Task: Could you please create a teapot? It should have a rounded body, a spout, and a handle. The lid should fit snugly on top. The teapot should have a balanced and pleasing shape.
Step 0:
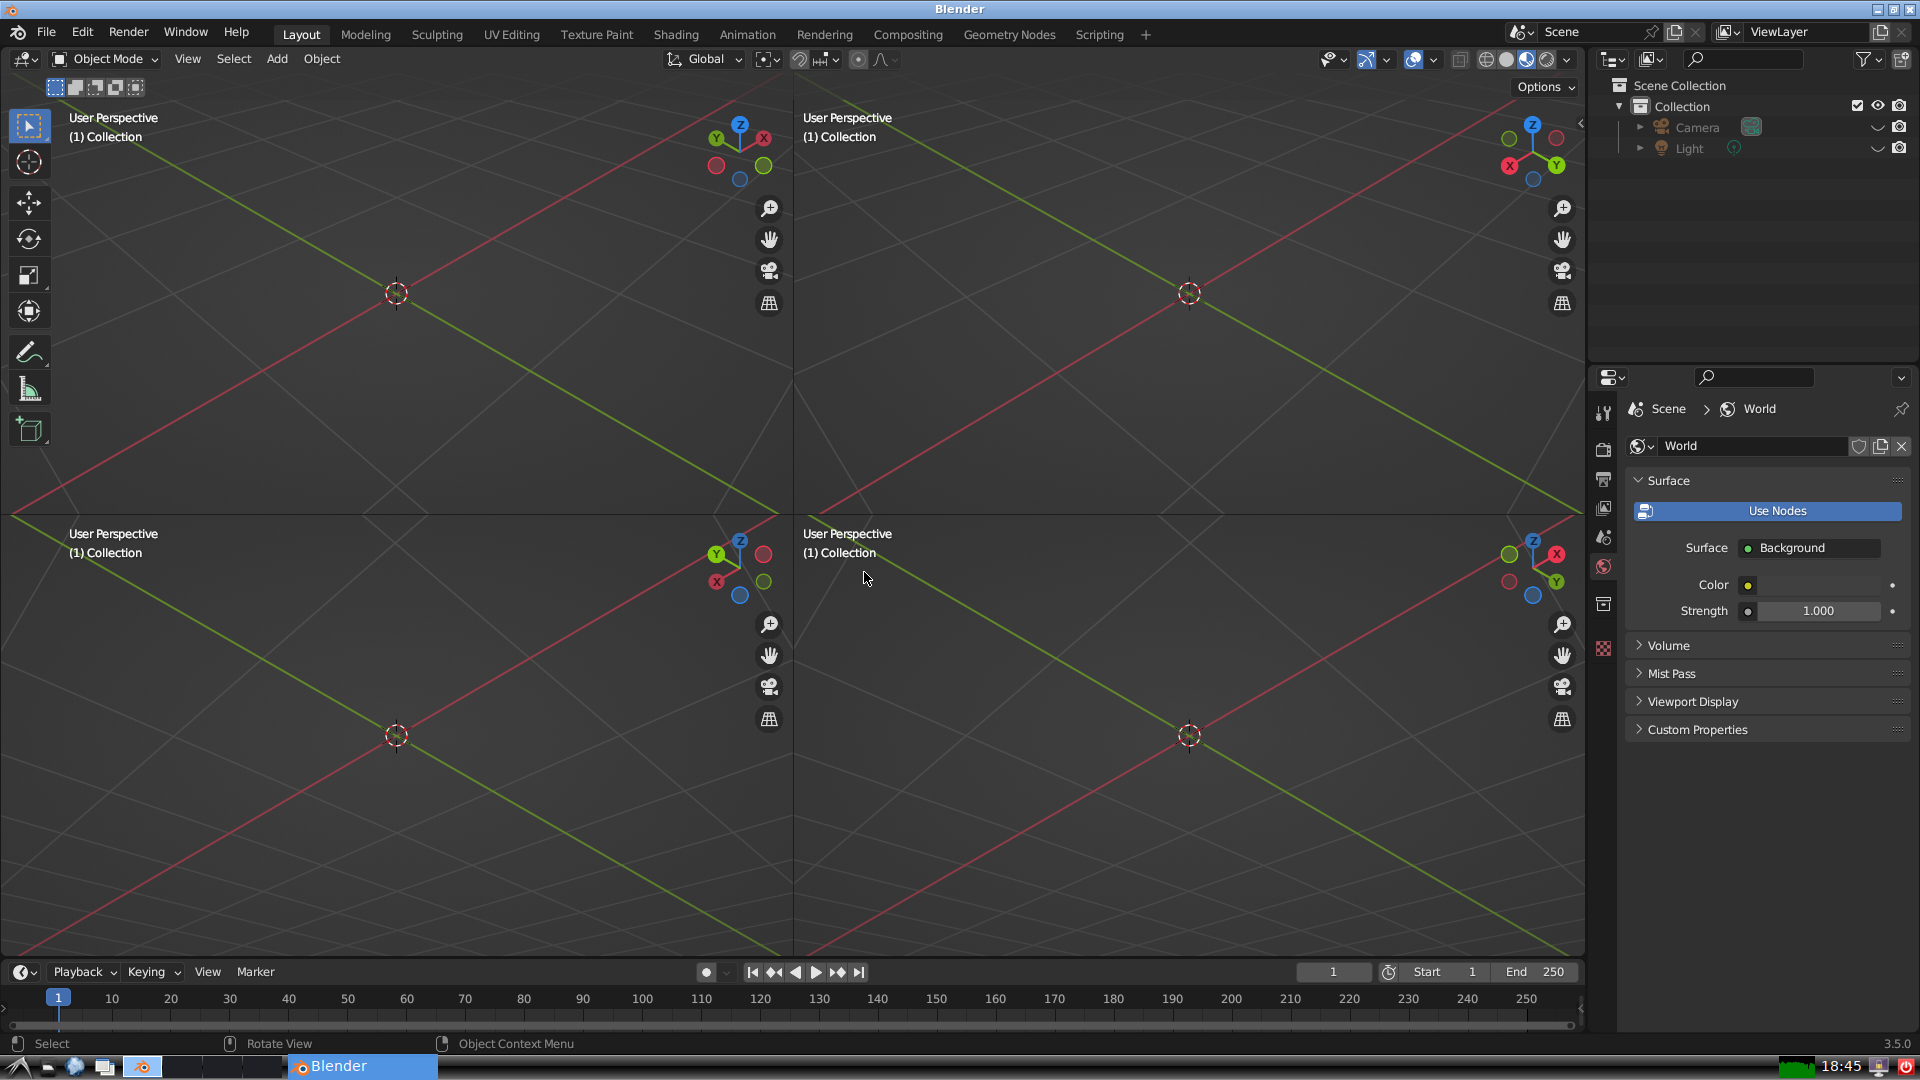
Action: {"mouse_move": [278, 58]}